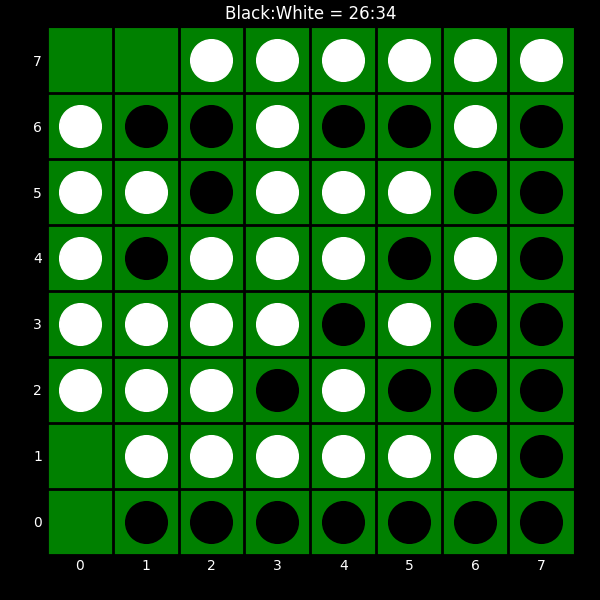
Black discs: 26
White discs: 34